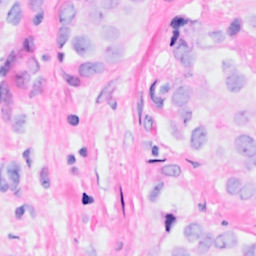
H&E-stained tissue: Breast